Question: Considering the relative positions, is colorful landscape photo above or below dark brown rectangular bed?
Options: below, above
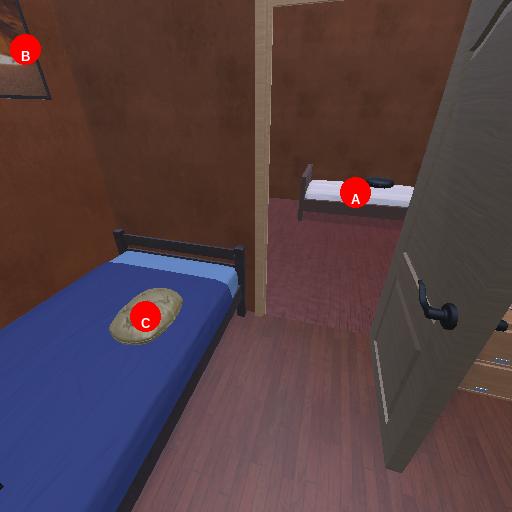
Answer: below